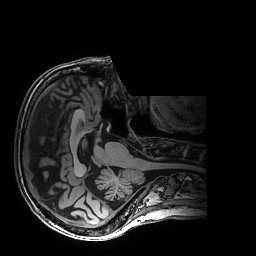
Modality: T1w
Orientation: axial
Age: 73
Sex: female
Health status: healthy
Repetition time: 2.53 s
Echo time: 0.0034 s